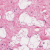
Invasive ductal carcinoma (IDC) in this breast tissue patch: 0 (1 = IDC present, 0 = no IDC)